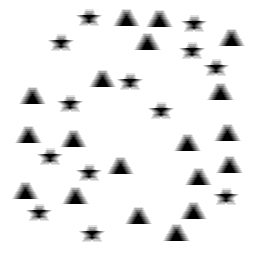
Squares: 0
Triangles: 19
Stars: 13
Total shapes: 32